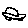
Label: car